Question: Table1
'''
Item {
id: control
TableView {
id: table1
delegate: Rectangle {
color: control.selected === row ? "pink" : "white"
border.color: control.selected === row?"lightblue":"transparent"
border.width: 2
Text {
text: display
color: "black"
}
}
}
}
'''
Table2
'''
TableView{
id :tableView
headerDelegate:Rectangle{
color : "transparent"
Text
{
text: styleData.value
}
}
rowDelegate: Rectangle {
color : styleData.selected ? "pink" : "white"
border.color: styleData.selected ?"lightblue":"transparent"
}
itemDelegate: Rectangle{
color : "transparent"
Text {
color : "black"
text: styleData.value
}
}
style: TableViewStyle{
backgroundColor : "transparent"
}
}
}
'''
effect

It is easy to make with rowDelegate at QtQuick Controls version 1.0 .
I have no idea for setting border-color for row item while row selected.
It seems border-color can only be set for each item in a row.
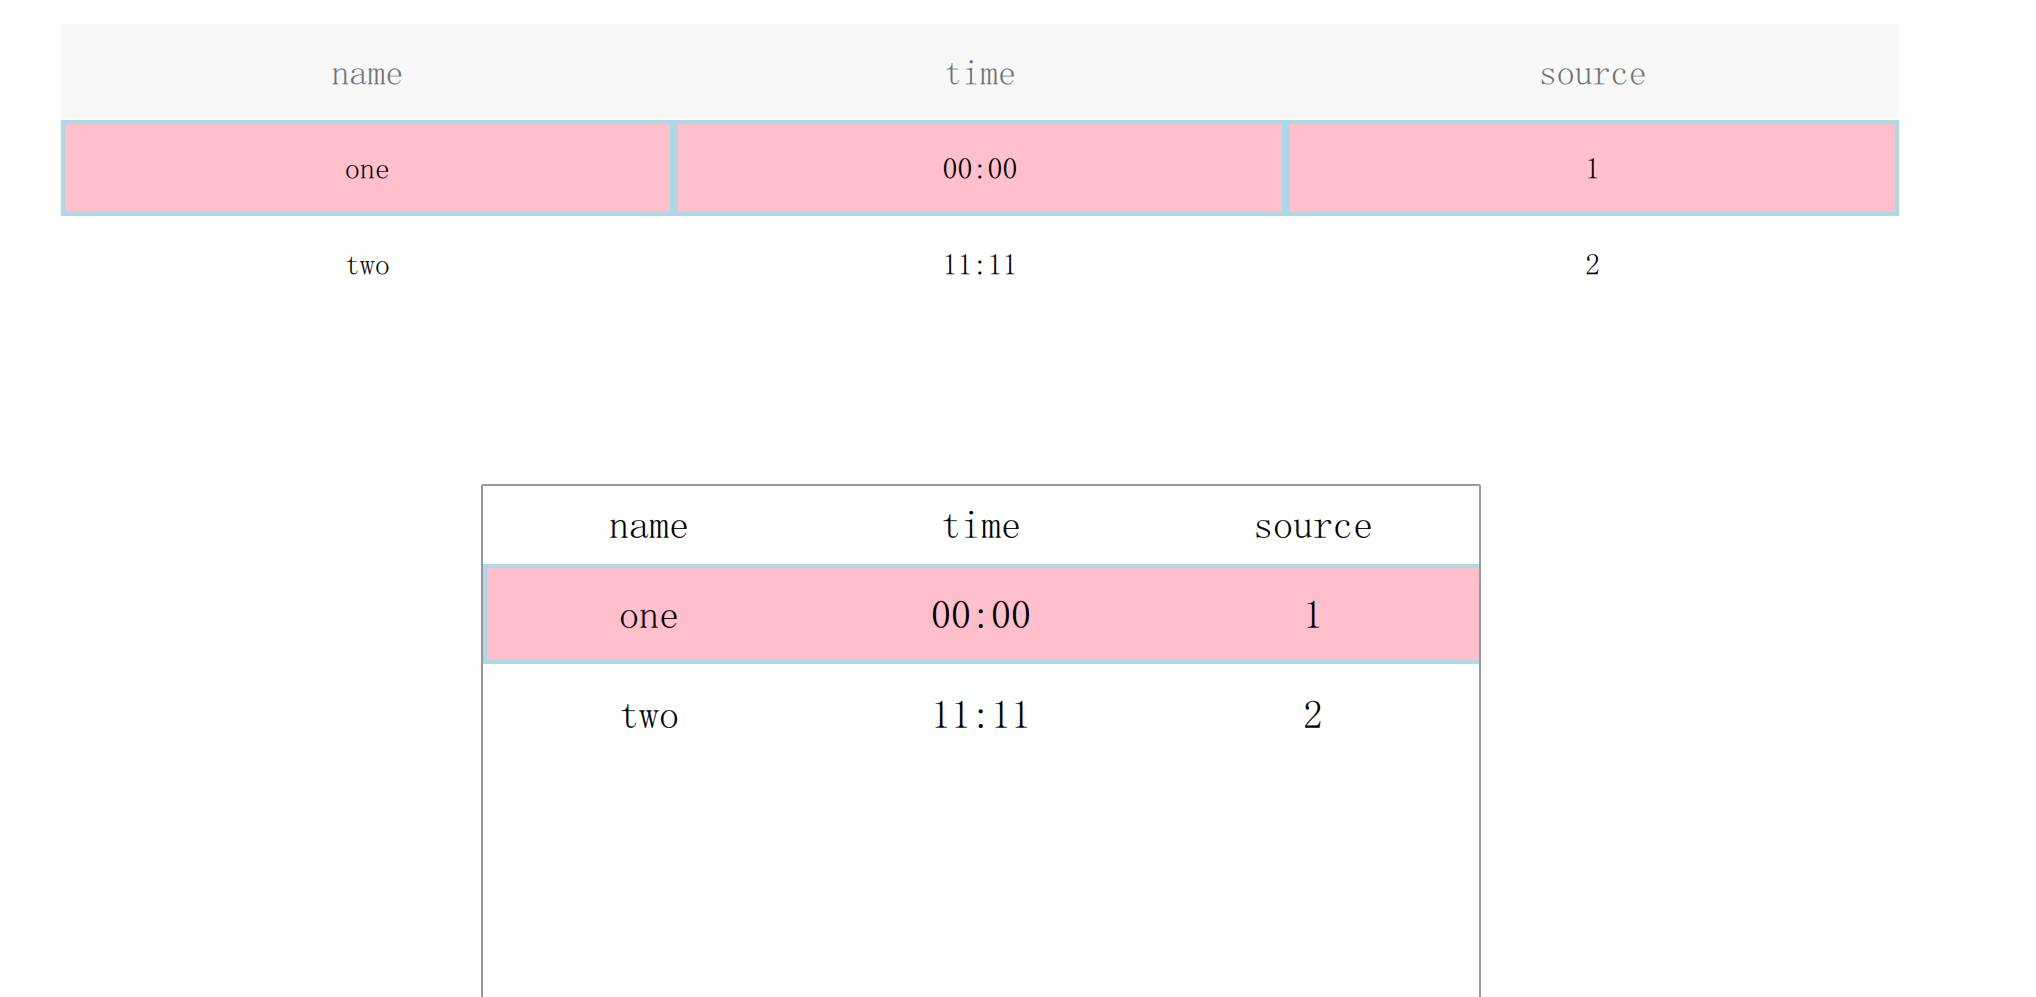
Answer: I made it with other four rectangles finally :)
like this:
'''
Rectangle { anchors.top: parent.top; height: item_table.borderWidth; width: parent.width; color: isSelect()?borderColor:"transparent"}
Rectangle { anchors.bottom: parent.bottom; height: item_table.borderWidth; width: parent.width; color: isSelect()?borderColor:"transparent"}
Rectangle { anchors.left: parent.left; height: parent.height; width: item_table.borderWidth; color: borderColor; visible: (isSelect()&&column === 0) }
Rectangle { anchors.right: parent.right; height: parent.height; width: item_table.borderWidth; color: borderColor; visible: (isSelect()&&column === tableView.columns - 1) }
'''